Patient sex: M
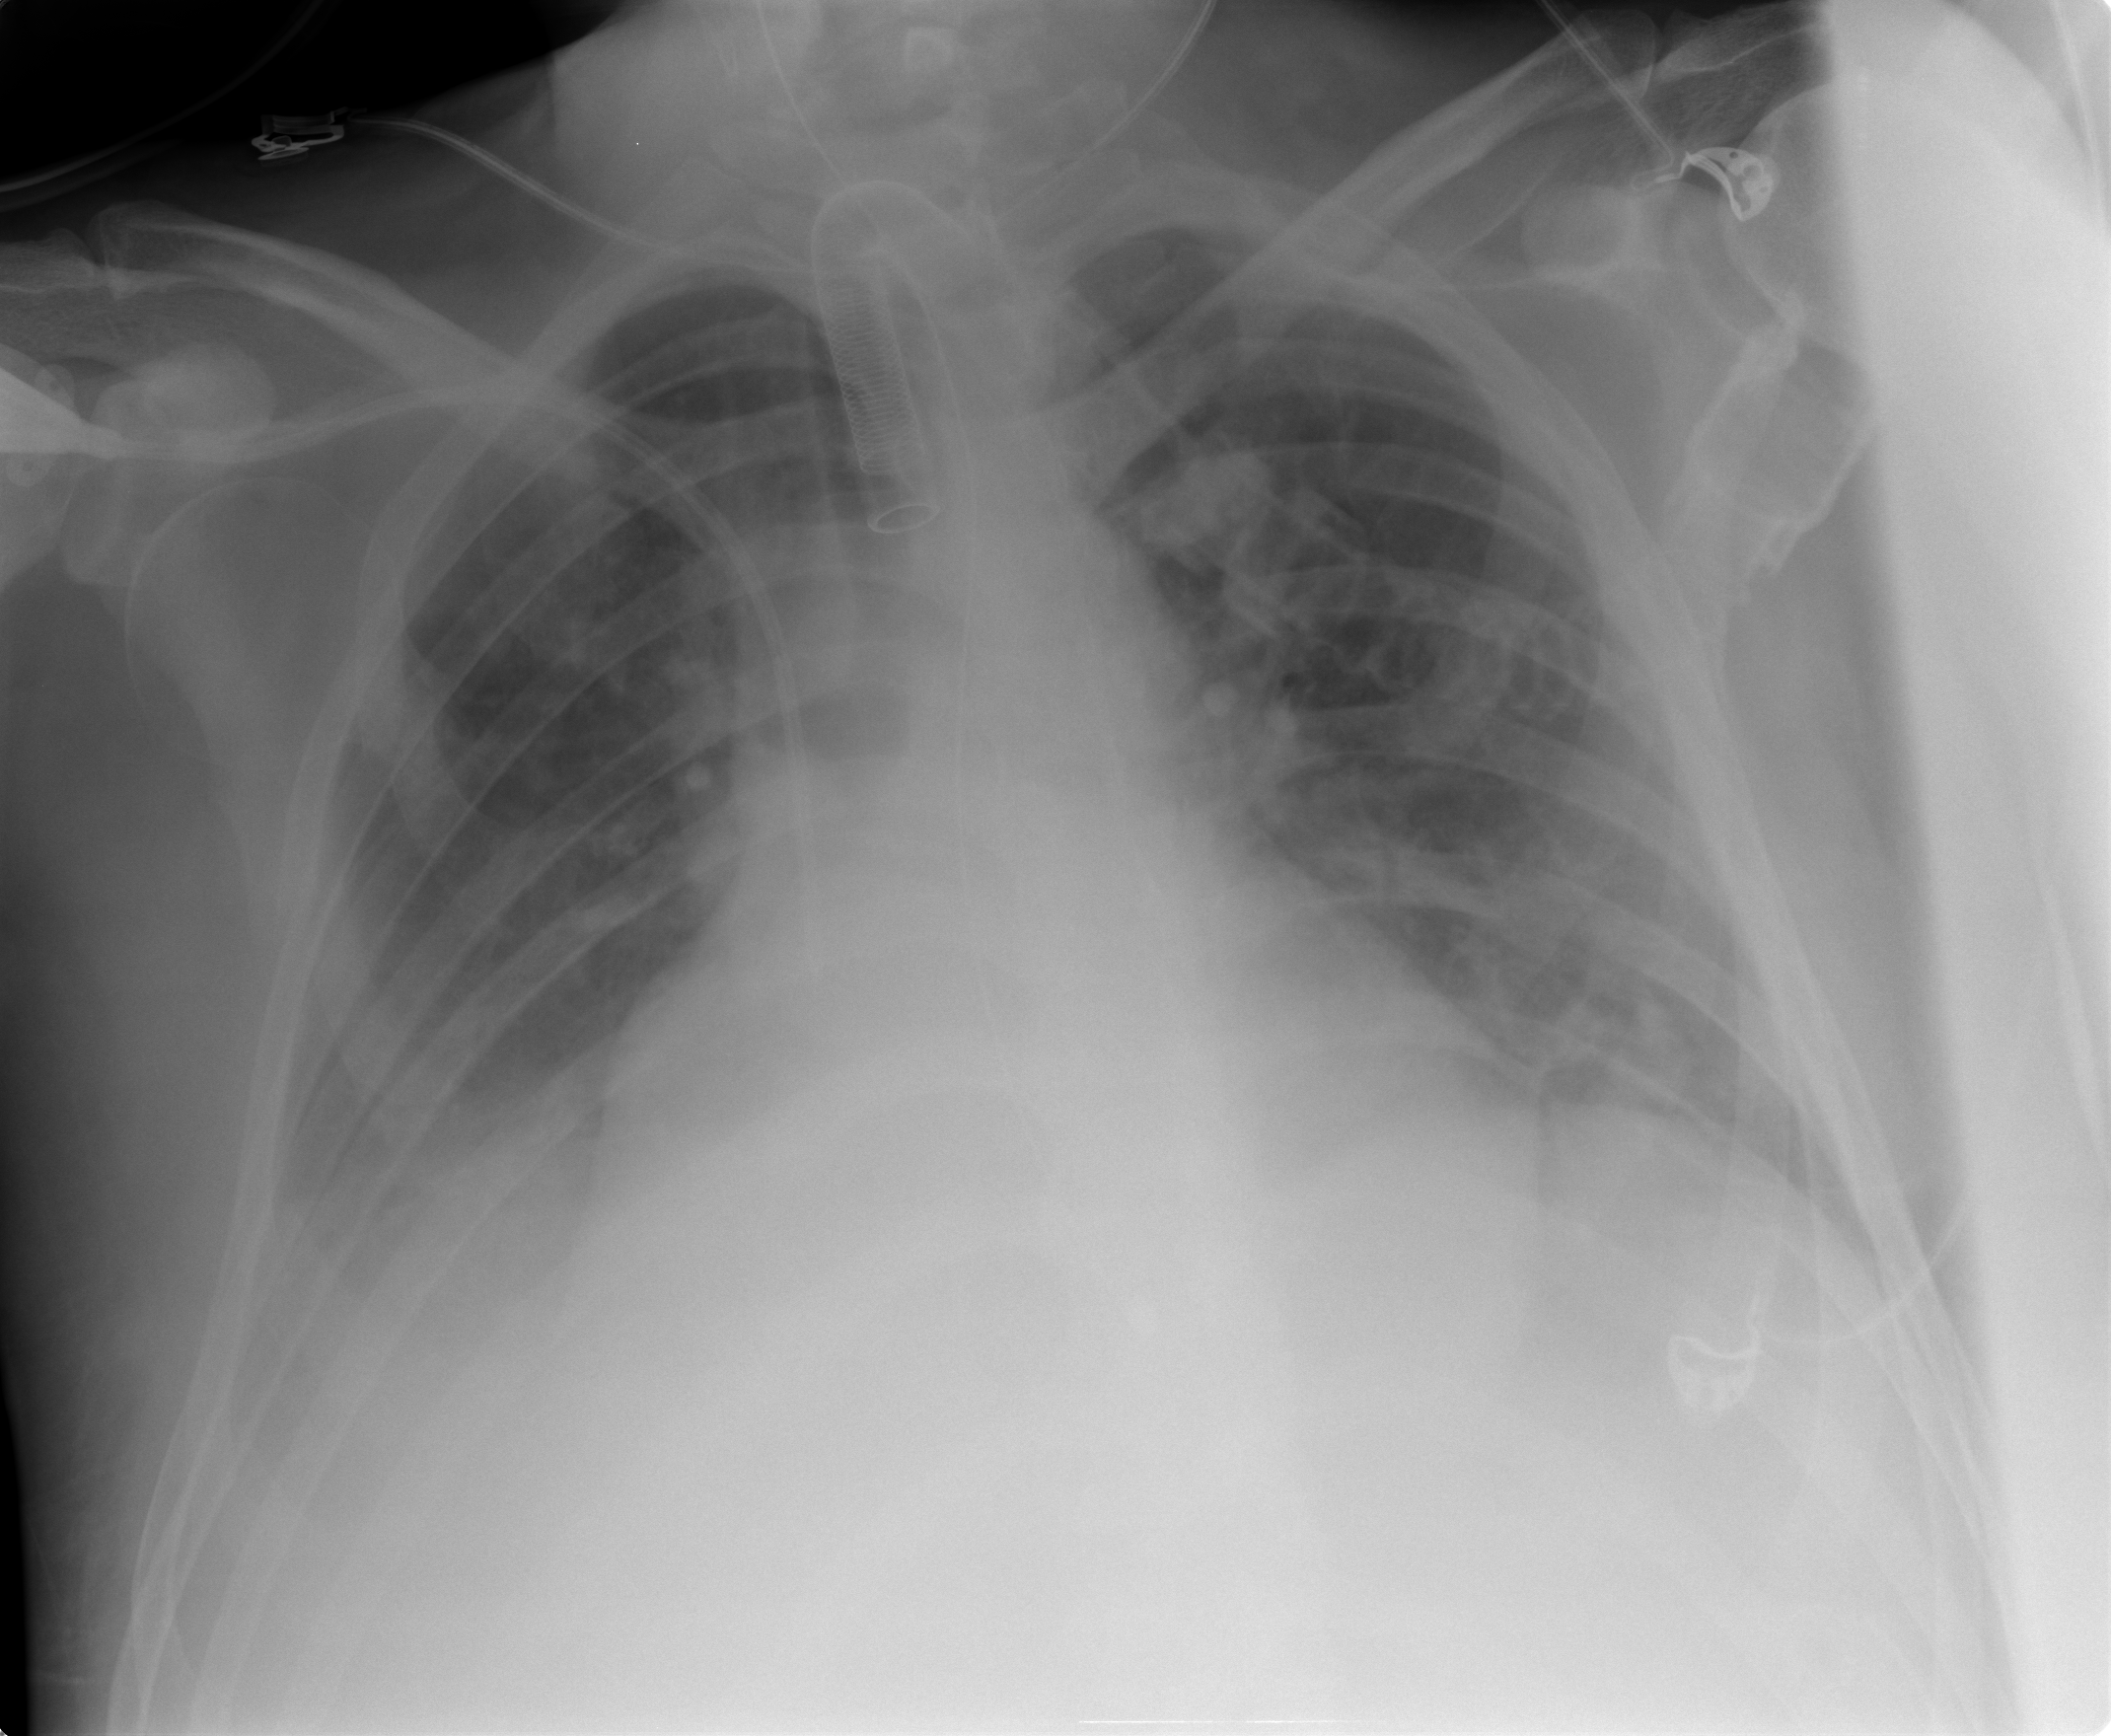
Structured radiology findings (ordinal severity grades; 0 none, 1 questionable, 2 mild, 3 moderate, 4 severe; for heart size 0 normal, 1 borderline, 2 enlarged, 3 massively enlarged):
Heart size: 2
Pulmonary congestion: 1
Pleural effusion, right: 1
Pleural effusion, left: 1
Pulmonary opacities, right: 2
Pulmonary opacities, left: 2
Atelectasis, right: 1
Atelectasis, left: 1